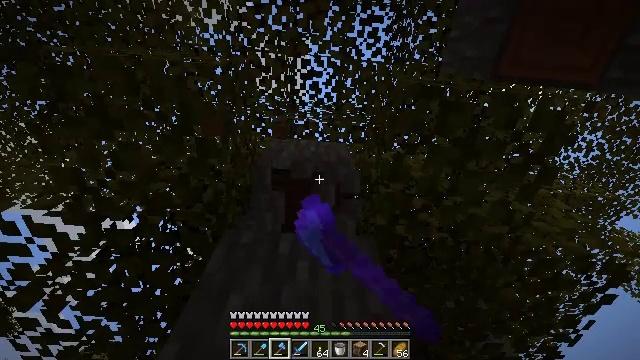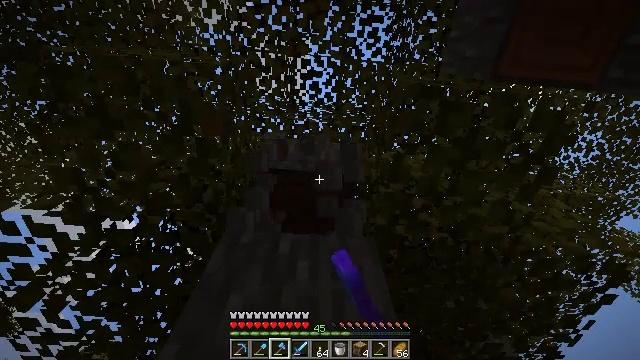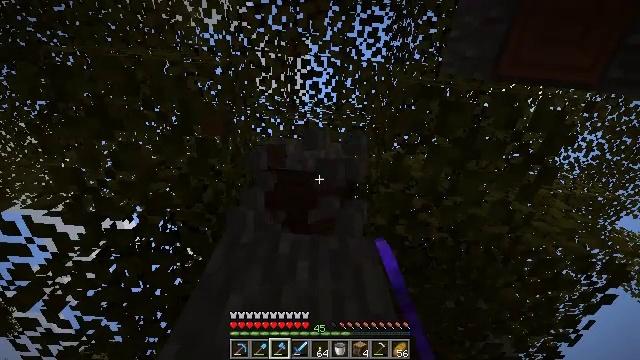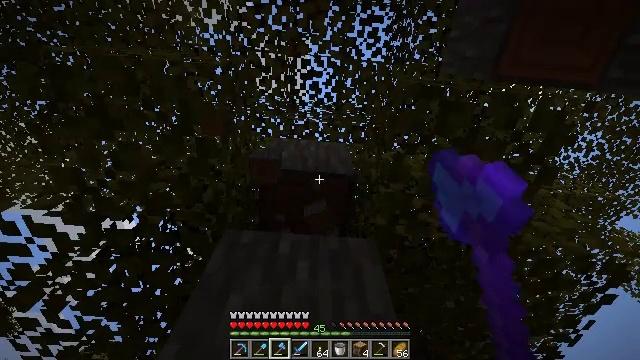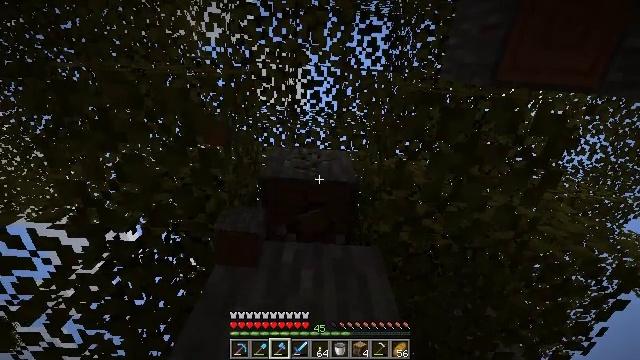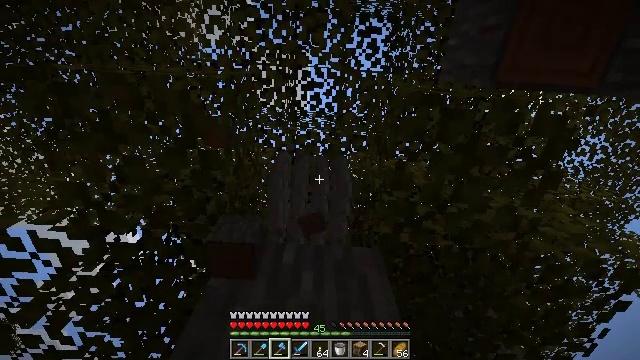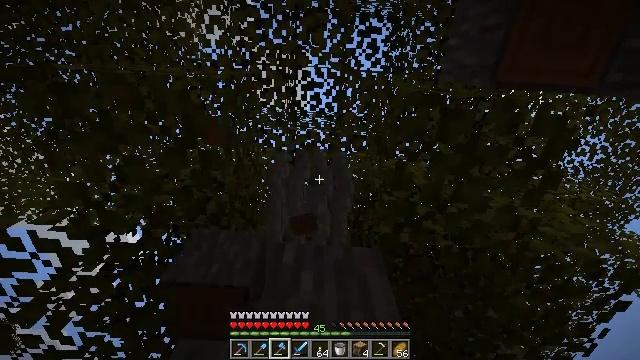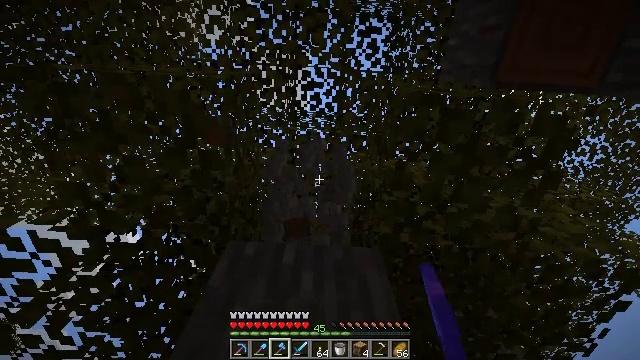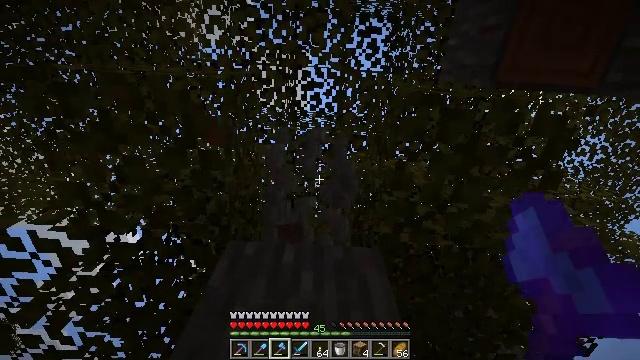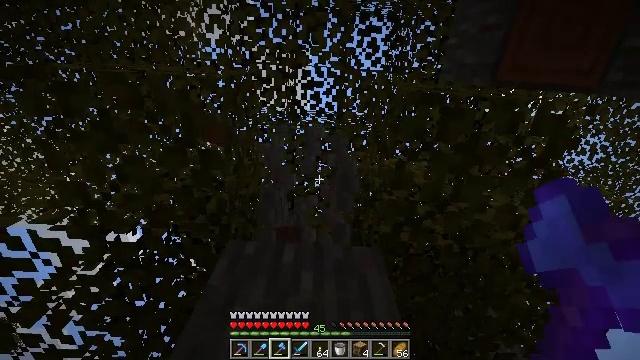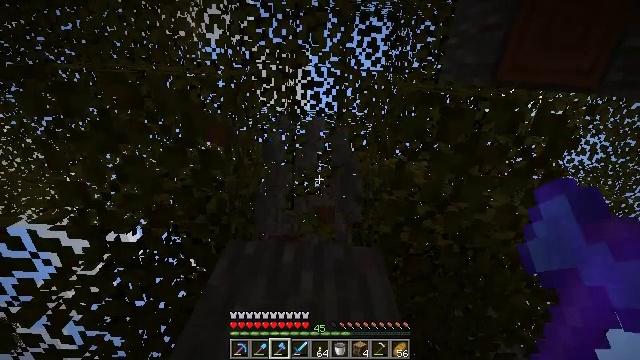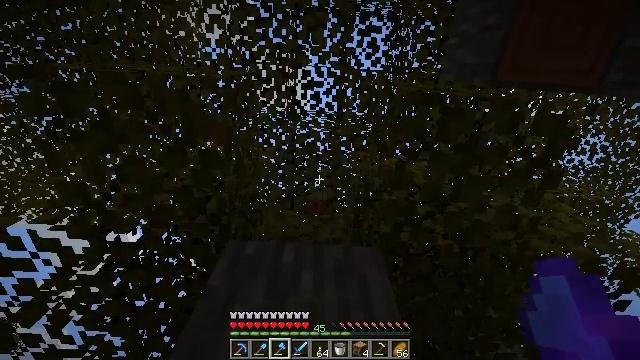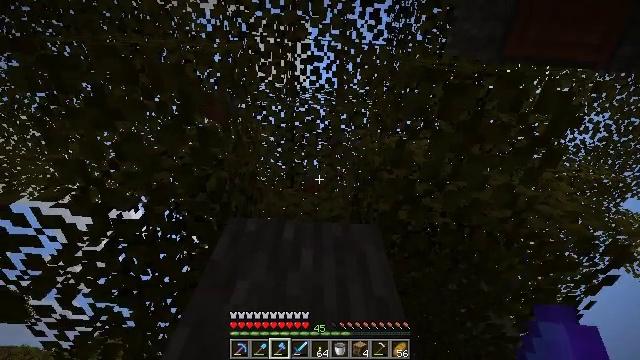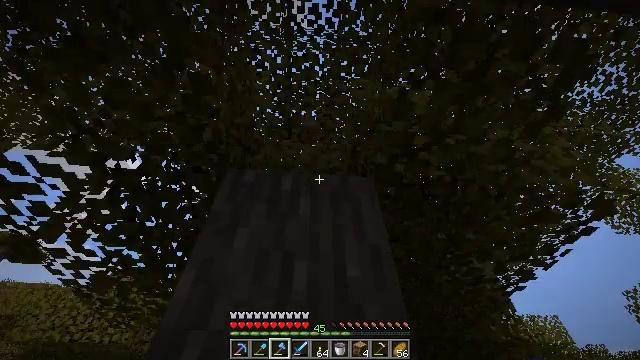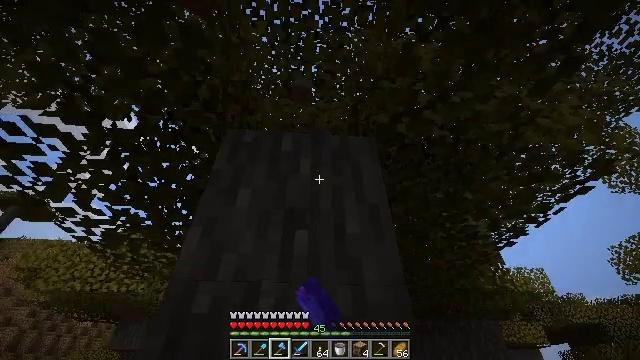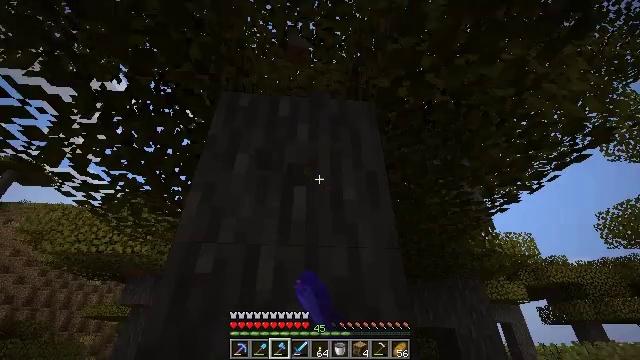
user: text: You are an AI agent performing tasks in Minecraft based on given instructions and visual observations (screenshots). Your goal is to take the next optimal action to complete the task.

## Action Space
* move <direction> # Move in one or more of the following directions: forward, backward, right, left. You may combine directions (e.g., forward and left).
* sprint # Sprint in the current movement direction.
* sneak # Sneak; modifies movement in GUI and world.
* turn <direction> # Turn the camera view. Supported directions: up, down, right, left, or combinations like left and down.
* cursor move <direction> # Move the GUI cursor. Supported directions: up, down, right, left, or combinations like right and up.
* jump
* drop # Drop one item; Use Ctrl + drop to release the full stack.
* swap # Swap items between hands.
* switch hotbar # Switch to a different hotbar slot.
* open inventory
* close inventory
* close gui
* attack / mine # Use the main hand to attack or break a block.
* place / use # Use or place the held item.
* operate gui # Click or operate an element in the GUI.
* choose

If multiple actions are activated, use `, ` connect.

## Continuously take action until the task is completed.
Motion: motion action
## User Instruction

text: Chop down the acacia log.
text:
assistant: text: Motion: attack / mine
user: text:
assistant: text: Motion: attack / mine
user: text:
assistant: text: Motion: attack / mine
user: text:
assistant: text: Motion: turn left and up, attack / mine
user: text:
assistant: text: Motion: attack / mine
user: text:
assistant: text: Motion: attack / mine
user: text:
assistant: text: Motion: attack / mine
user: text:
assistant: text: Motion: attack / mine
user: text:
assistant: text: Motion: attack / mine
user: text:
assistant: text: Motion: attack / mine
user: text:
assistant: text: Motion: attack / mine
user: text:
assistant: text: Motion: turn down, attack / mine
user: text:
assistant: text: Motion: turn down, attack / mine
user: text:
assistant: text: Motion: turn down, attack / mine
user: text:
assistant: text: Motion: turn down, attack / mine
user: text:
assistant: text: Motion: turn left and down, attack / mine
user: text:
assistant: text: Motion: turn down, attack / mine
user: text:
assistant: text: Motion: attack / mine
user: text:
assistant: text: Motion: attack / mine
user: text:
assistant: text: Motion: attack / mine
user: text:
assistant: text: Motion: attack / mine
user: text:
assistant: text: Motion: attack / mine
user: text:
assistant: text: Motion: attack / mine
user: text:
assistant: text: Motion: attack / mine
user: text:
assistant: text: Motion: attack / mine
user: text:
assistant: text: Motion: turn left and down, attack / mine
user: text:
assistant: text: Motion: turn left and down, attack / mine
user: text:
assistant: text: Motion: turn down, attack / mine
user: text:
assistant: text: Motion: turn right and down, attack / mine
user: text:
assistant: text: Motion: turn down, attack / mine